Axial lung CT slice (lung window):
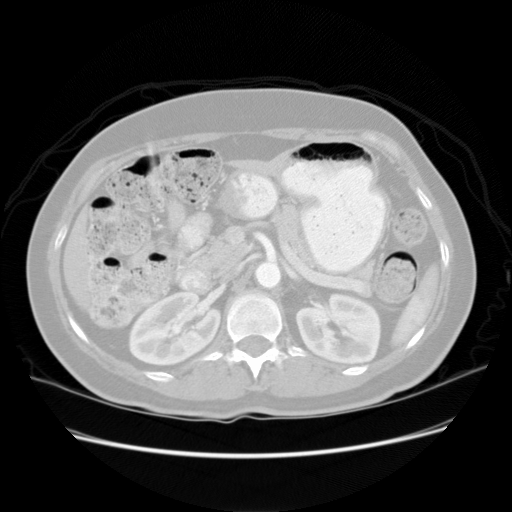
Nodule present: no